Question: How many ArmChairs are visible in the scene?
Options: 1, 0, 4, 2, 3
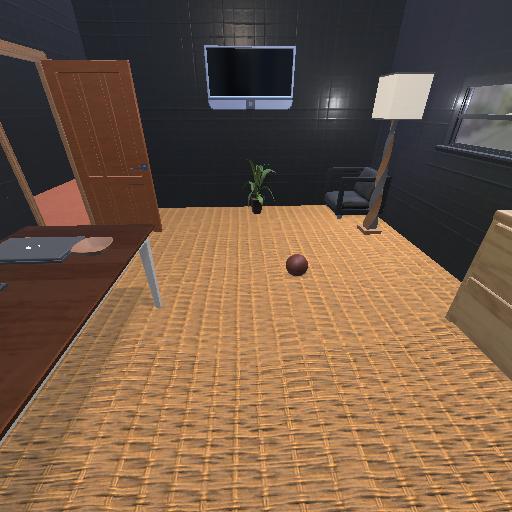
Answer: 1